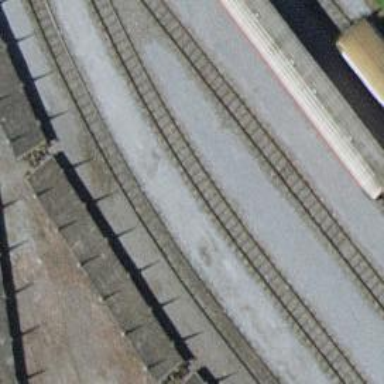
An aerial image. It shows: Narrow-gauge railway with one track passing through service yard.